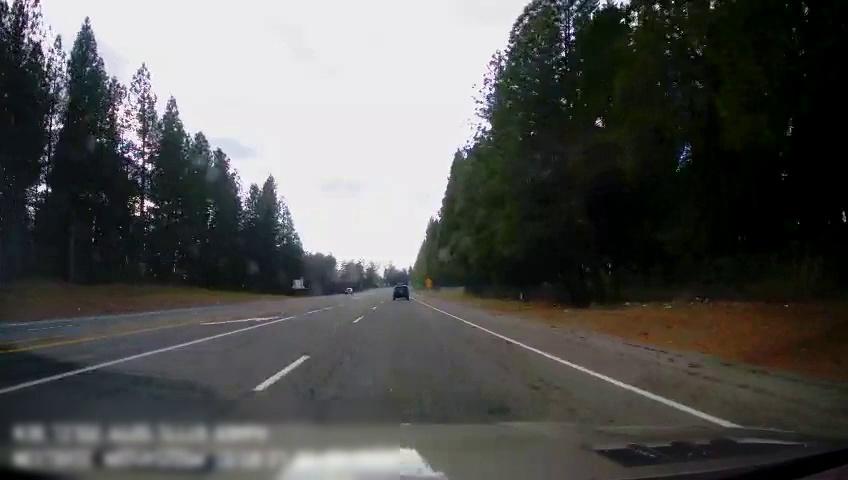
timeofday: Day
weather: Cloudy
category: Drivable Space
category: Vehicles | SUV
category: Vehicles | Car
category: Lanes | Opposite Lane
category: Lanes | Alternate Lane
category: Lanes | Alternate Lane
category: Lanes | Opposite Lane
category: Lanes | Current Lane
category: Lanes | Alternate Lane
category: Traffic | Signs